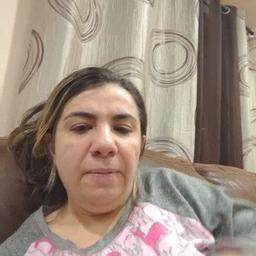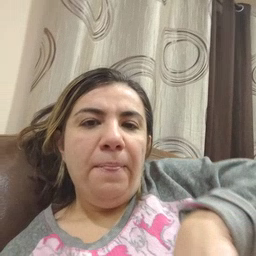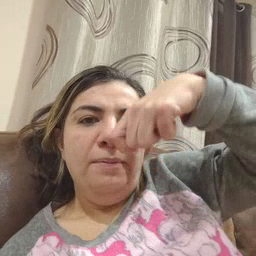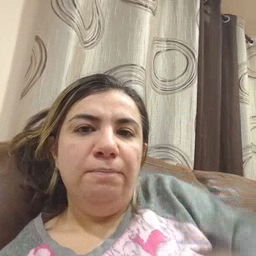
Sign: zipper